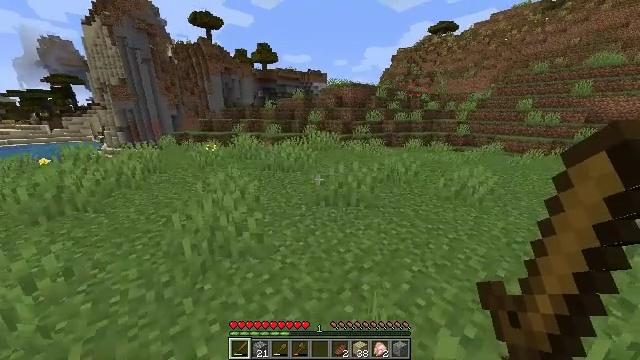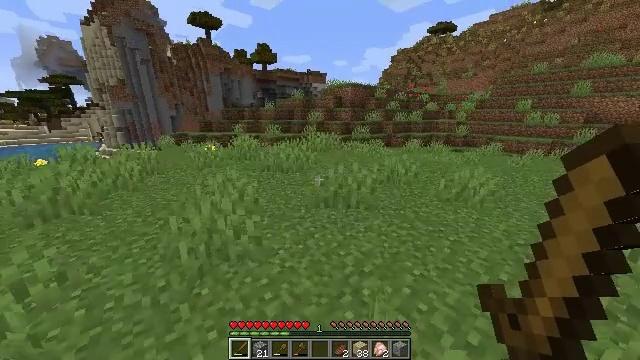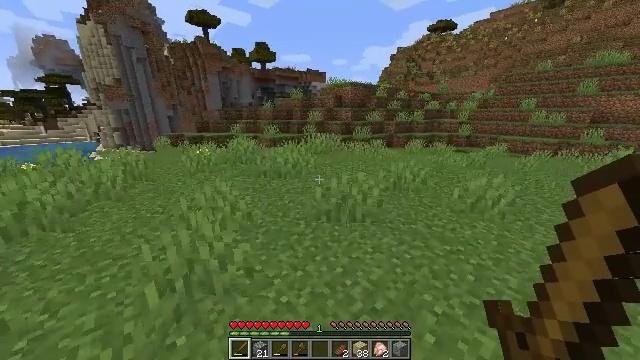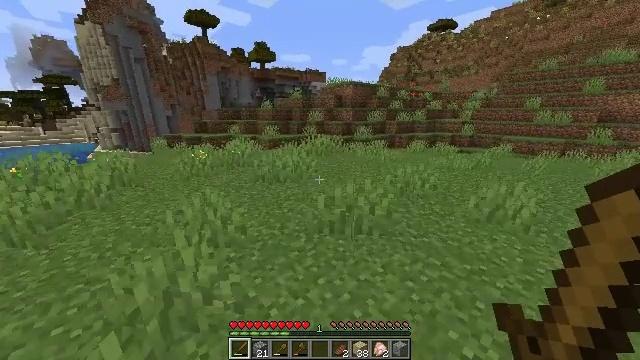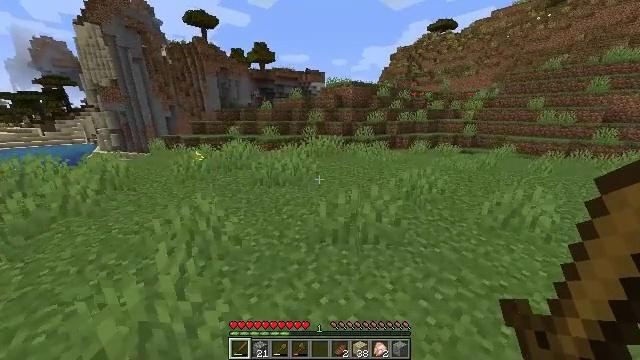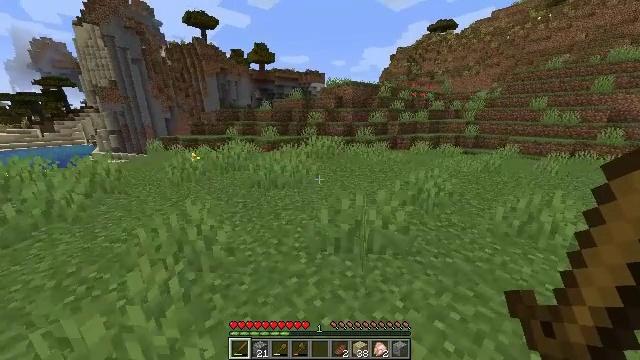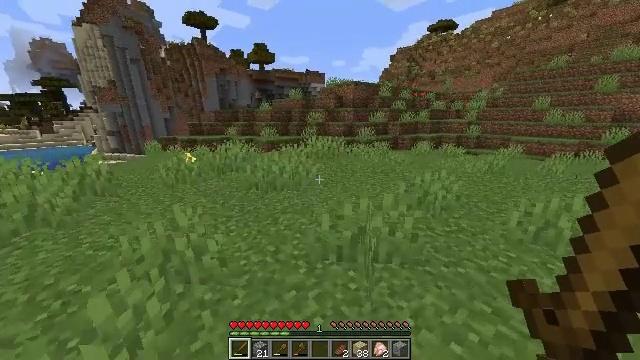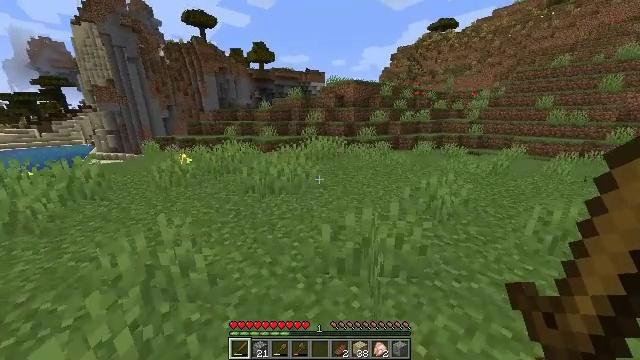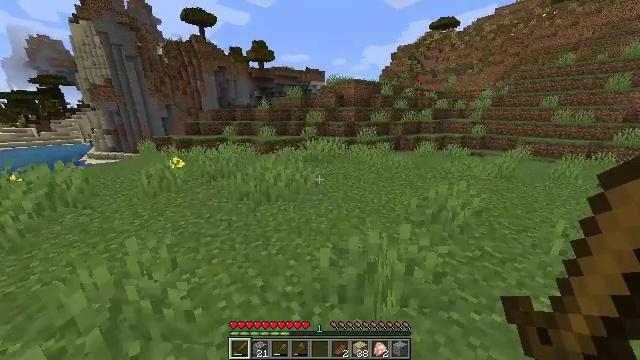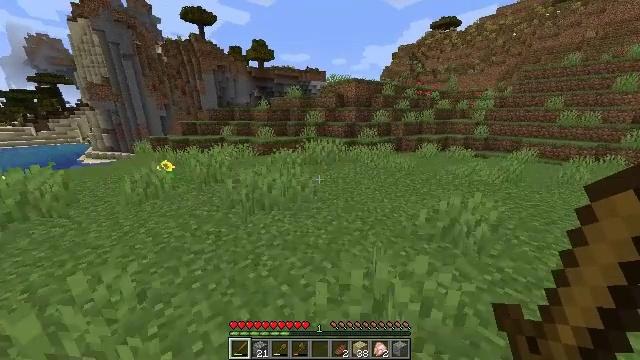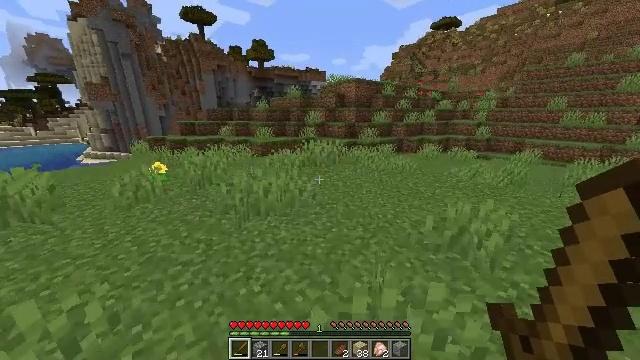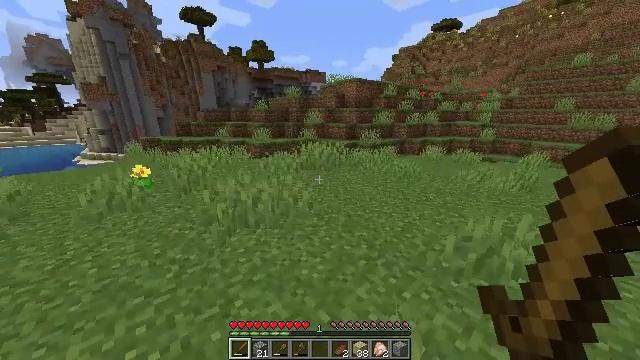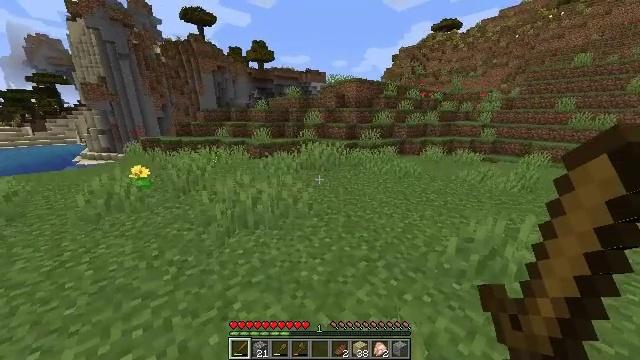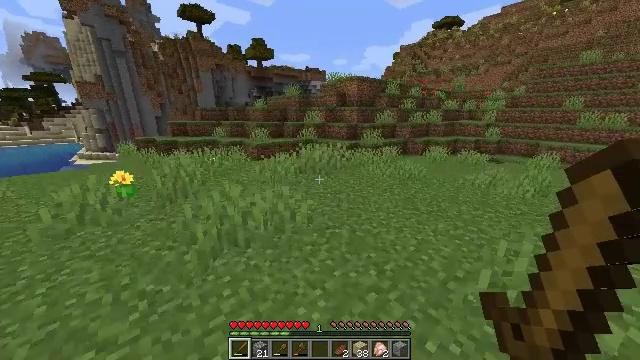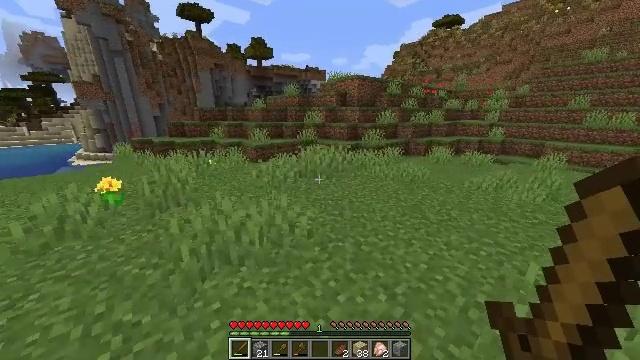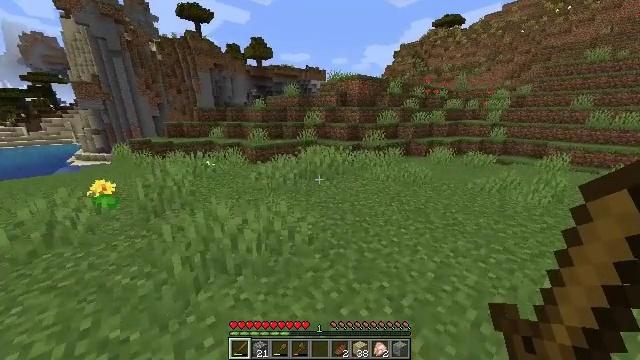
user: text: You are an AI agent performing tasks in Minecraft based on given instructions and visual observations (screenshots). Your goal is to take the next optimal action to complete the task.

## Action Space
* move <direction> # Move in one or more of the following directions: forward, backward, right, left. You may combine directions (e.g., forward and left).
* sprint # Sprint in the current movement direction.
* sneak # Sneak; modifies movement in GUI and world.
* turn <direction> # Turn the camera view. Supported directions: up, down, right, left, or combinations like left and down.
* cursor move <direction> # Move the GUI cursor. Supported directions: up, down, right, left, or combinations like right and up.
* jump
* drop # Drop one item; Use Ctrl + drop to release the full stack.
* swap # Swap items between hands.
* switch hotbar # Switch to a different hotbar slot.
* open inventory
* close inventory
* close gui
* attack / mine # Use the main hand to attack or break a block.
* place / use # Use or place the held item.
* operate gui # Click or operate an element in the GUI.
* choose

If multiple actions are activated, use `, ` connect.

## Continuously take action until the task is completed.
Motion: motion action
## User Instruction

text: Gather birch leaves using hands or shears.
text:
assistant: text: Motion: move forward, sprint
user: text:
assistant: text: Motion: move forward, sprint
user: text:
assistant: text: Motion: move forward, sprint
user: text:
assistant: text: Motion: move forward, sprint
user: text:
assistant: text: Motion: move forward, sprint
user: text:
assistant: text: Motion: move forward, sprint
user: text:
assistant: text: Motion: move forward, sprint
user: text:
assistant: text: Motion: move forward, sprint
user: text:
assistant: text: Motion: move forward, sprint
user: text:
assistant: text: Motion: move forward, sprint
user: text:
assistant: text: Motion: move forward, sprint
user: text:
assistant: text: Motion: move forward, sprint
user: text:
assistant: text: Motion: move forward, sprint
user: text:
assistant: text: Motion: move forward, sprint
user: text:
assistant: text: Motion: move forward, sprint
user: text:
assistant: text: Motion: move forward, sprint
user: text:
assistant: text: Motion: move forward, sprint
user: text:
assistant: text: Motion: move forward, sprint
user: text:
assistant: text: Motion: move forward, sprint
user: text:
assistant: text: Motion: move forward, sprint
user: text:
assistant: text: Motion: move forward, sprint
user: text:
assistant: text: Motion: move forward, sprint
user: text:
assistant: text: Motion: move forward, sprint
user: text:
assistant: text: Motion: move forward, sprint
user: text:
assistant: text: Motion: move forward, sprint
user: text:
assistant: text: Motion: move forward, sprint
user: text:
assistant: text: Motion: move forward, sprint
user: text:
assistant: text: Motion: move forward, sprint
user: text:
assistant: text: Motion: move forward, sprint
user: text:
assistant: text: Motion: move forward, sprint